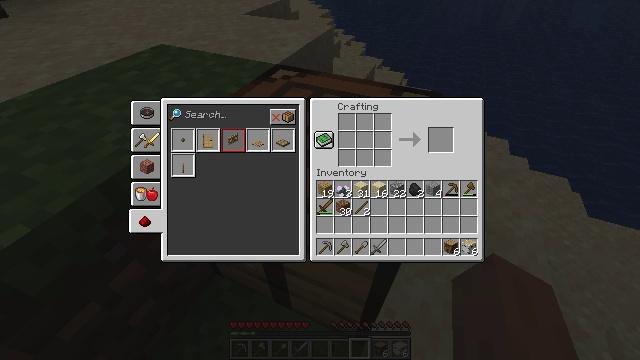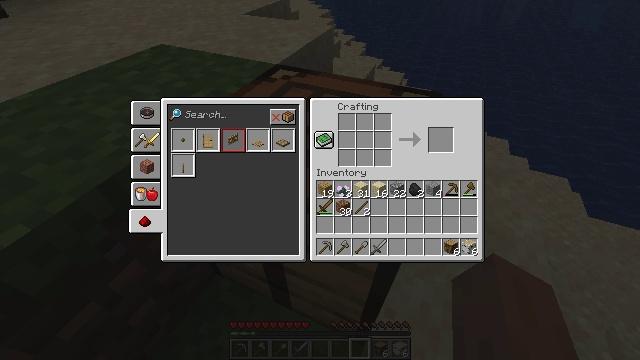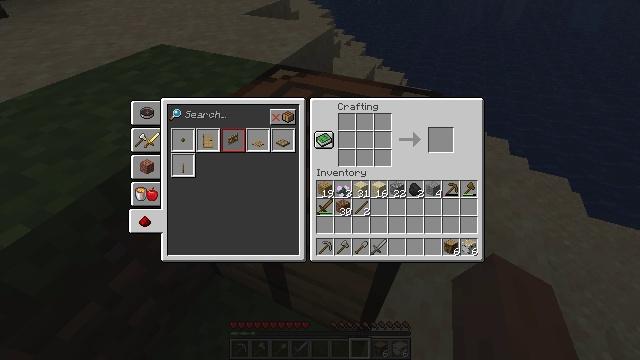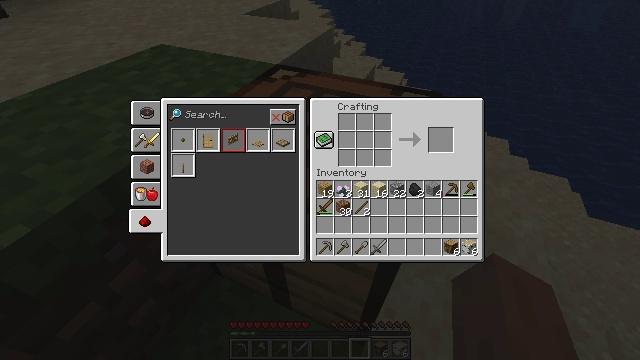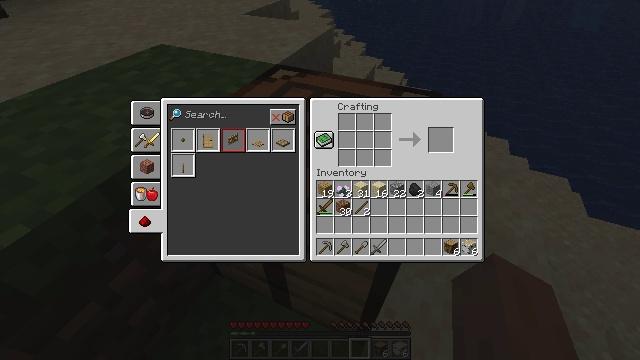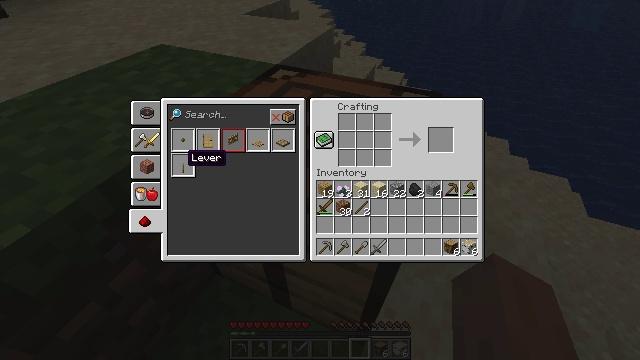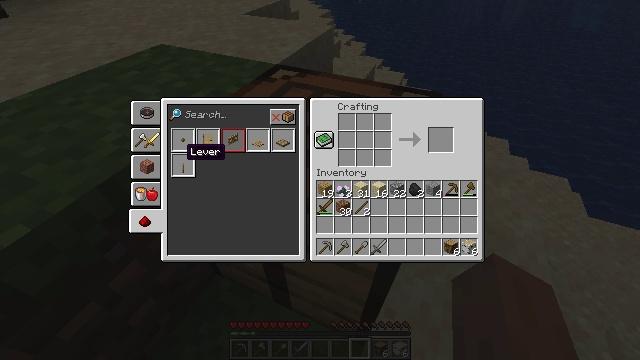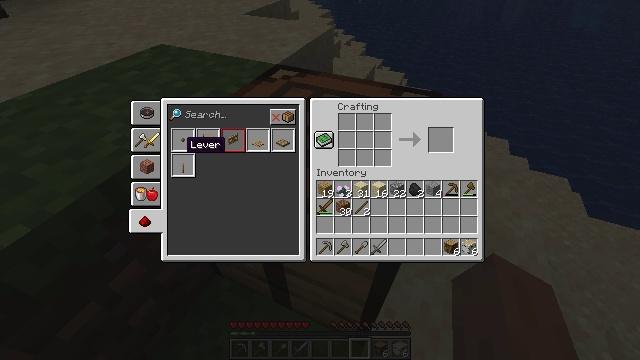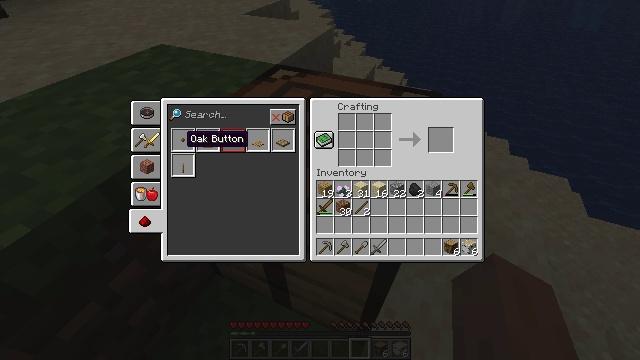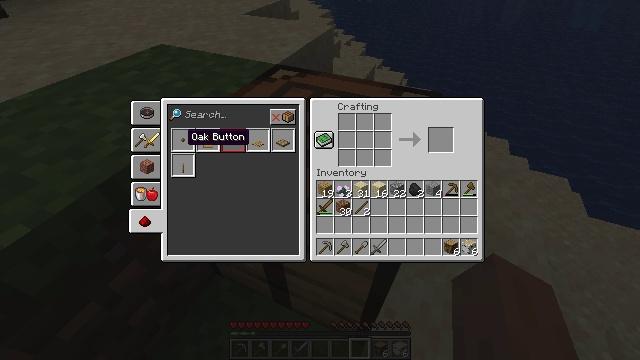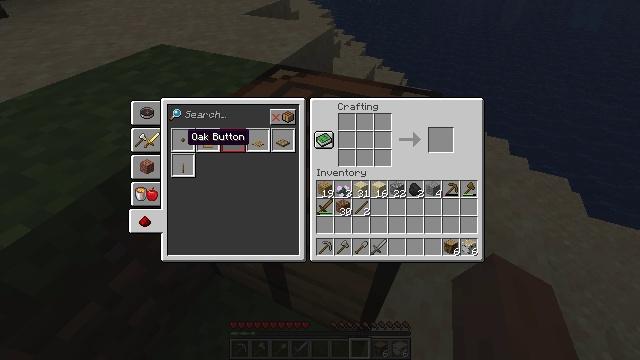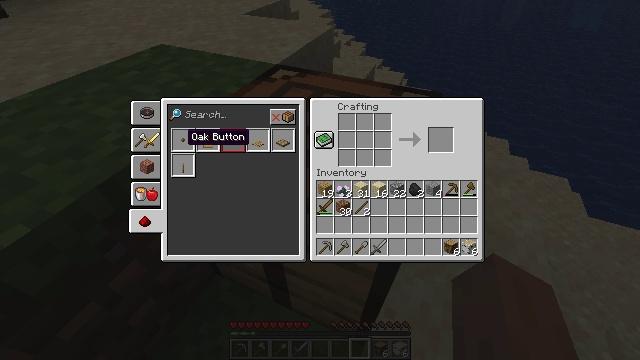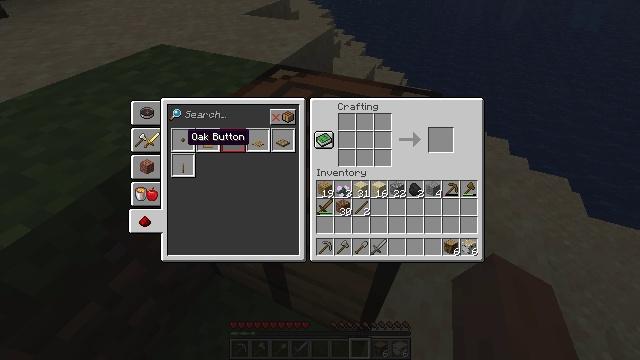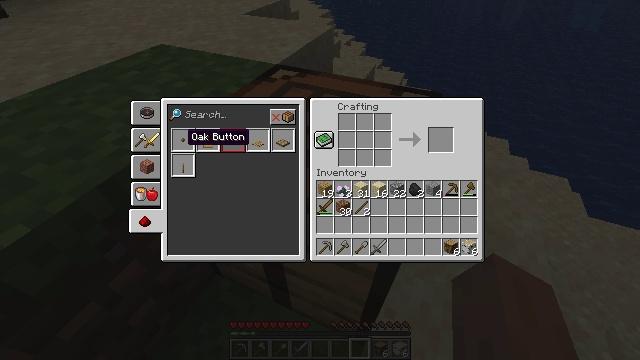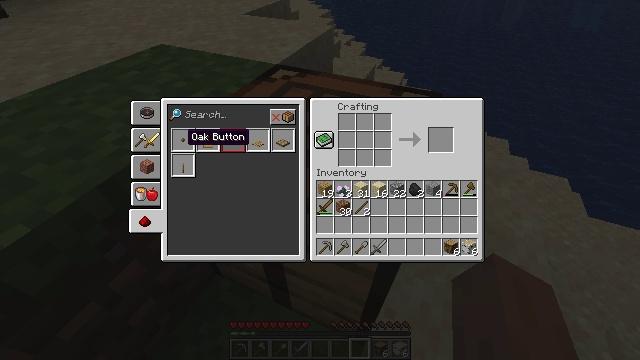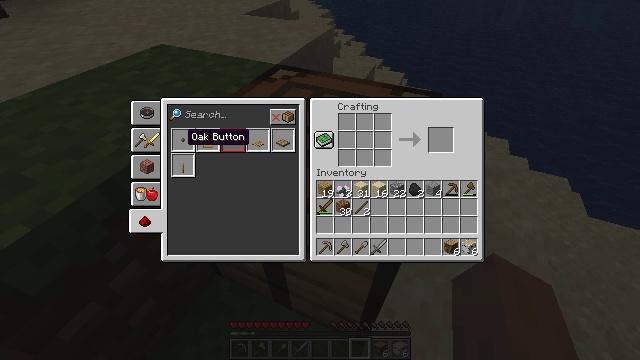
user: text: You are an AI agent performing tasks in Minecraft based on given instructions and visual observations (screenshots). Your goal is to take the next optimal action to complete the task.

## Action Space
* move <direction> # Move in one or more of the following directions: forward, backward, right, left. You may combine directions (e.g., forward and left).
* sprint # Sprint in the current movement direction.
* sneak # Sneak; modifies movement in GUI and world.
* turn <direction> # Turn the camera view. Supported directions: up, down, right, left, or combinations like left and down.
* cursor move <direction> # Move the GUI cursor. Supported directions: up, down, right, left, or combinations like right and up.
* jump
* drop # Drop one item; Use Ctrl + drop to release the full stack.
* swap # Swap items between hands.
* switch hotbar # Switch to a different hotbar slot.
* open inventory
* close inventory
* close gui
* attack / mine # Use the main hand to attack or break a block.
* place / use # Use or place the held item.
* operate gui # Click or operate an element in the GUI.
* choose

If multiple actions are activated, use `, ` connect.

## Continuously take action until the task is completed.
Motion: motion action
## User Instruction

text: Craft birch wood from birch logs.
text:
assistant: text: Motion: cursor move right
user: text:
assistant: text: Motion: no_op
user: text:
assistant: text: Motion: no_op
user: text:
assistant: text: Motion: cursor move up
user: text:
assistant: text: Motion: cursor move up
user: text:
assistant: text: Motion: no_op
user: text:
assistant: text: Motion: cursor move up
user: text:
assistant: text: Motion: no_op
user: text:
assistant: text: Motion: no_op
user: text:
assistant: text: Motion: no_op
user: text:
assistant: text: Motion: no_op
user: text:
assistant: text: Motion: no_op
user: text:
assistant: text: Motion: no_op
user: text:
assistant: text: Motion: no_op
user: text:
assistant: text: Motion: no_op
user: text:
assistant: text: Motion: no_op
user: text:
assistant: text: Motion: cursor move right
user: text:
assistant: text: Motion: cursor move right
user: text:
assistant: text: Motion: cursor move right
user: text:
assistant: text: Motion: no_op
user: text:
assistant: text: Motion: no_op
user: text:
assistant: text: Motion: no_op
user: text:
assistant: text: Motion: no_op
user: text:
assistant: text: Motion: no_op
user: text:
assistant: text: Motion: no_op
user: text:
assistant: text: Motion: no_op
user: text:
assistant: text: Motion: no_op
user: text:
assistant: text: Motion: no_op
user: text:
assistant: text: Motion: no_op
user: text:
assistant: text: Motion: no_op